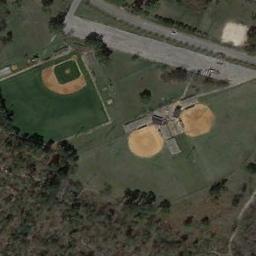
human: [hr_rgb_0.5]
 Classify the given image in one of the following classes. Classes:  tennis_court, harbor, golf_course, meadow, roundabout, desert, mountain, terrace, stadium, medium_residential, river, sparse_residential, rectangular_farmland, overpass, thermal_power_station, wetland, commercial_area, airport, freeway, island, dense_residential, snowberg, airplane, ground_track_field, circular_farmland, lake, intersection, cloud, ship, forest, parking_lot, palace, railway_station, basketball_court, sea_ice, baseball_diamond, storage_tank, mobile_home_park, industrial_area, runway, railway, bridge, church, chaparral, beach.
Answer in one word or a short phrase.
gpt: baseball_diamond